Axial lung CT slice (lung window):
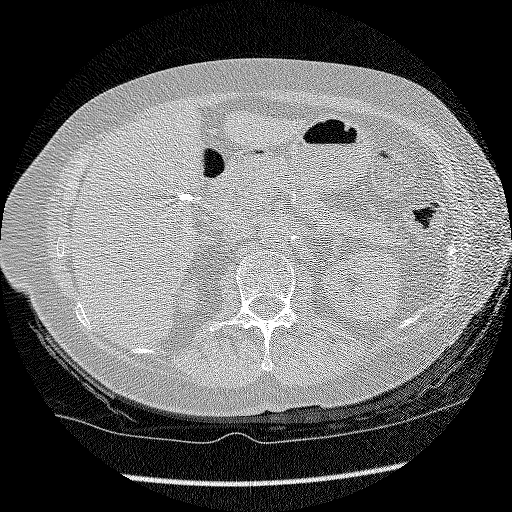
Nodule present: no